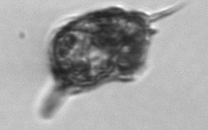
Label: Amylax